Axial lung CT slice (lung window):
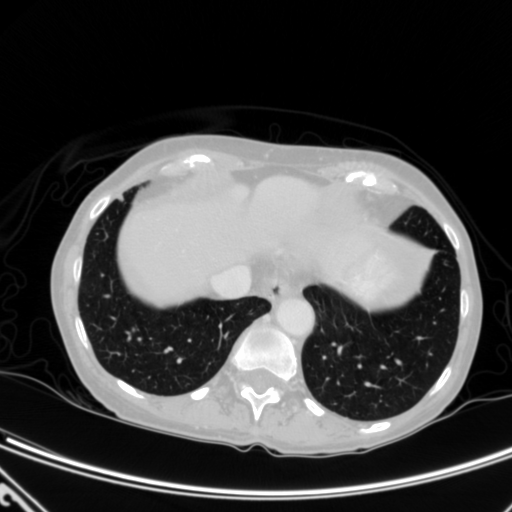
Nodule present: yes
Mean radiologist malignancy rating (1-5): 1